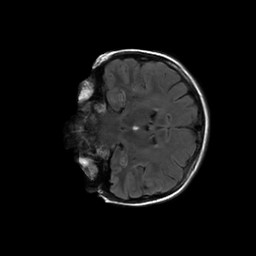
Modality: FLAIR
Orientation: coronal
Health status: ill
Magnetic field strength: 3 T